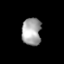
Tissue: lung
Cell type: Epithelial cells
Senescence score: 0.125
Nuclear area (px): 522
Mean DAPI intensity: 163.193